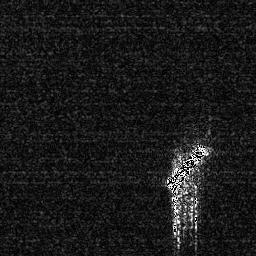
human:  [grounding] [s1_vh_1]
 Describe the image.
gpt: In the satellite image, there is  <ref>1 large ship </ref> <box>[[62, 55, 81, 75, 0]]</box> located at right.